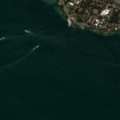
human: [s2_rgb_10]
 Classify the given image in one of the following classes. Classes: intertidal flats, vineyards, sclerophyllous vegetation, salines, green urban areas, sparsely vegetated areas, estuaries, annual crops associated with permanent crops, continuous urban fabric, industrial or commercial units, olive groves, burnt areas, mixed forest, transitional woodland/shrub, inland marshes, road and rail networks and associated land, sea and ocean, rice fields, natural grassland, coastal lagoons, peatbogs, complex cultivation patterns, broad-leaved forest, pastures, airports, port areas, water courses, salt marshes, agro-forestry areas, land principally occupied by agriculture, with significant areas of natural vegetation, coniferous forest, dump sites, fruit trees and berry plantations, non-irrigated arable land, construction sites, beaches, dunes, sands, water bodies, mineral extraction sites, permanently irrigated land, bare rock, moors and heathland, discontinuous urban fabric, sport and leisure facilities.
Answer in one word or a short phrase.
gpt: discontinuous urban fabric, water bodies